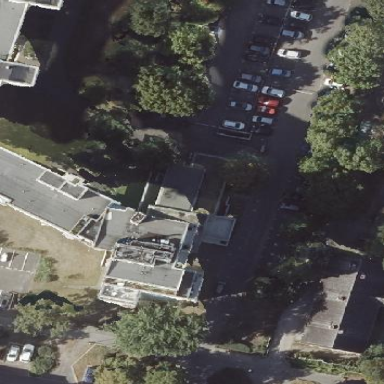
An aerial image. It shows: Flat-roofed building.